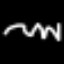
Label: squiggle